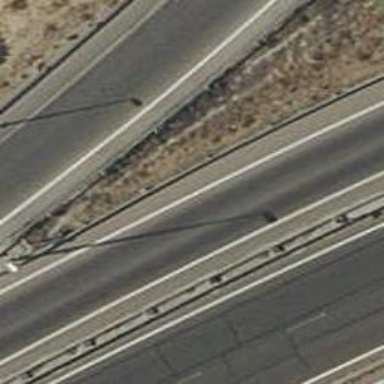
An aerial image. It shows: Trunk link highway.